Field crop: tomato
Growth stage: 2
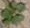
Species: solanum